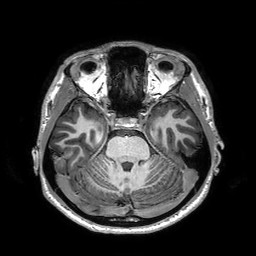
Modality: T1w
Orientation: coronal
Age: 26
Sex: male
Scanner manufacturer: philips
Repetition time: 0.006438 s
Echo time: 0.00293 s